Question: I have a table named 'datatablecoulmn' with the following columns.

now i want all rows where the column FkID is NULL.FkID is an integer field
i tried the following queries
'''
SELECT * FROM 'datatablecoulmn' WHERE 'FkID'=NULL
SELECT * FROM 'datatablecoulmn' WHERE 'FkID'<1
SELECT * FROM 'datatablecoulmn' WHERE 'FkID'='null'
'''
All of these returns empty rows .Any help?
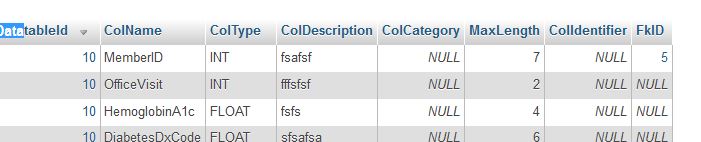
Answer: In MySQL, NULL is considered as a 'missing, unknown value', as opposed to no value. Any arithmetic comparison with NULL does not return true or false, but returns NULL instead., So, NULL != 'C' returns NULL, as opposed to returning true.
Use 'IS NULL' condition in your query and try like this
'''
SELECT * FROM 'datatablecoulmn' WHERE 'FkID' IS NULL
'''
For handling NULL values MySQL provides three operators
> IS NULL: operator returns true if column value is NULL.IS NOT NULL: operator returns true if column value is not NULL.<=>: operator compares values, which (unlike the = operator) is true
even for two NULL values.
You can refer to these links for more
<URL>